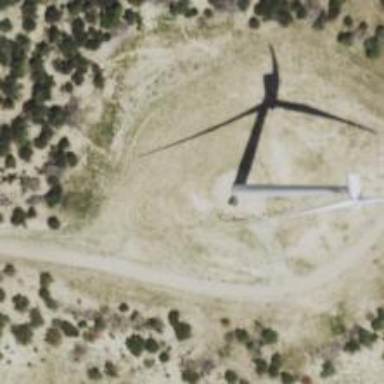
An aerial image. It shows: Wind generator using horizontal axis wind turbines.